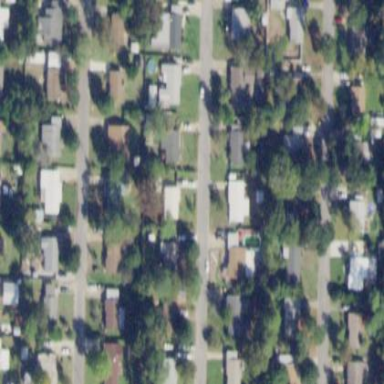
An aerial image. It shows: Residential area composed of single-family homes.